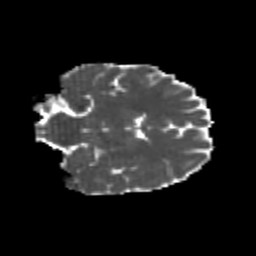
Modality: MD
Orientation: coronal
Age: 23
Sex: female
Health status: healthy
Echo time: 0.074 s